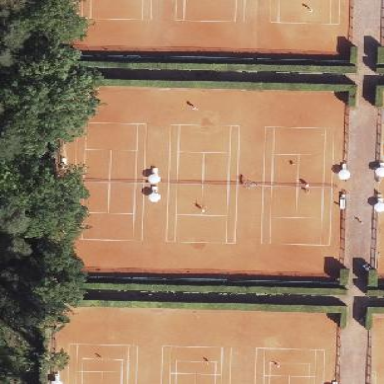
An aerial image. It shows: Tennis court in leisure pitch.